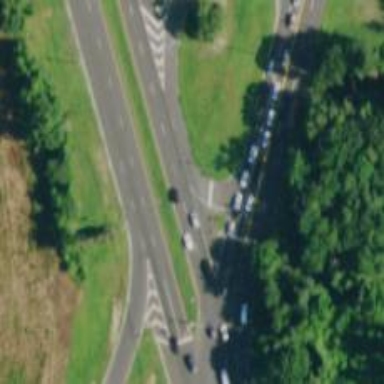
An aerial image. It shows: Trunk link highway with jughandle junction.